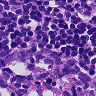
Metastatic tissue present: no